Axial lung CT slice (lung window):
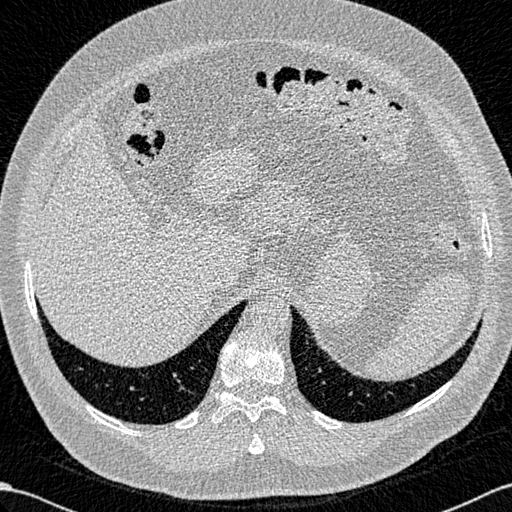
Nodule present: no